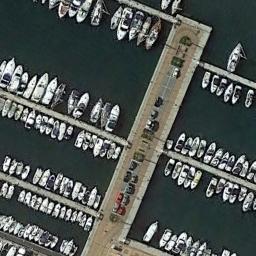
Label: harbor